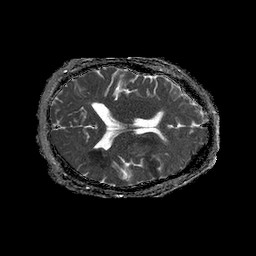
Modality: ADC
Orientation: axial
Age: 58
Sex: male
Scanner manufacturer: philips
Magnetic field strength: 1.5 T
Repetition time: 4.6 s
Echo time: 0.08941 s